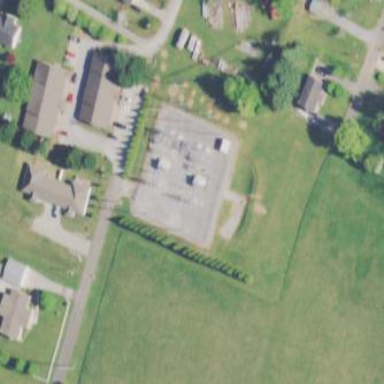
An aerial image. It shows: Power substation.